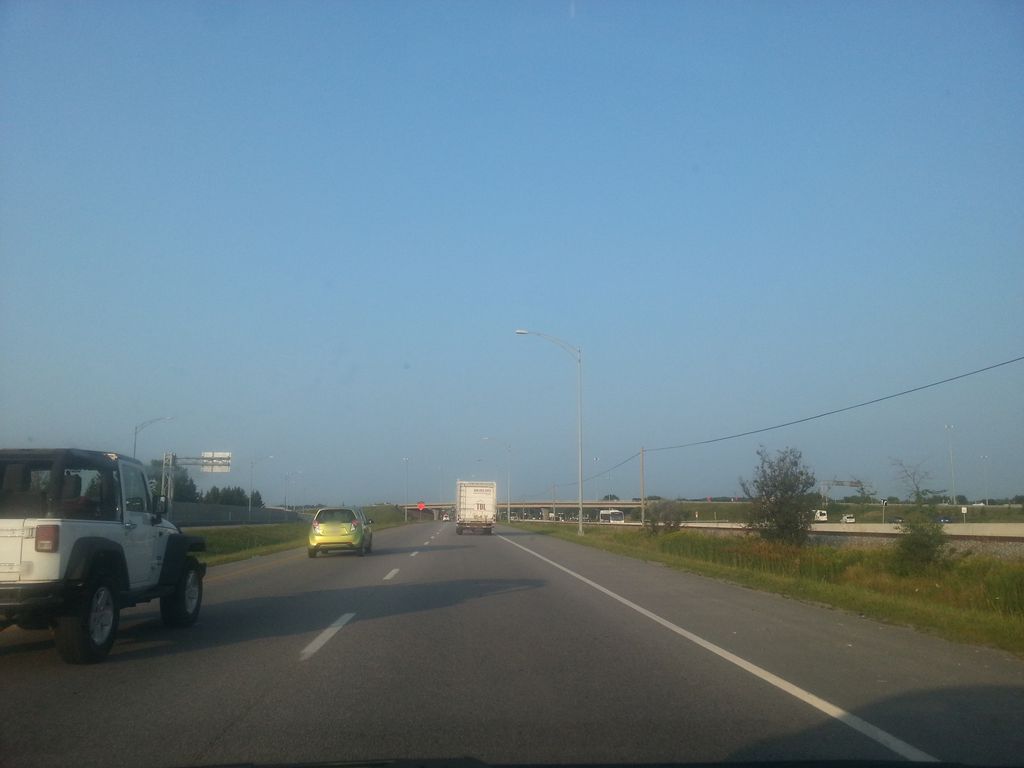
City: ottawa-gatineau